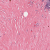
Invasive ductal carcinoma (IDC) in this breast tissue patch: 1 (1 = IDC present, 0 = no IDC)